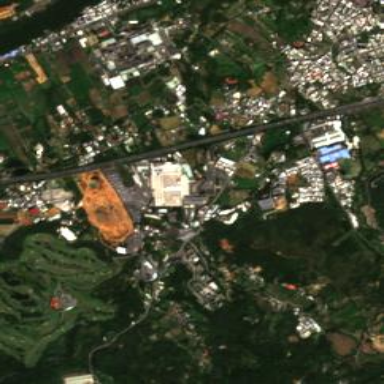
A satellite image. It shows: Industrial area.